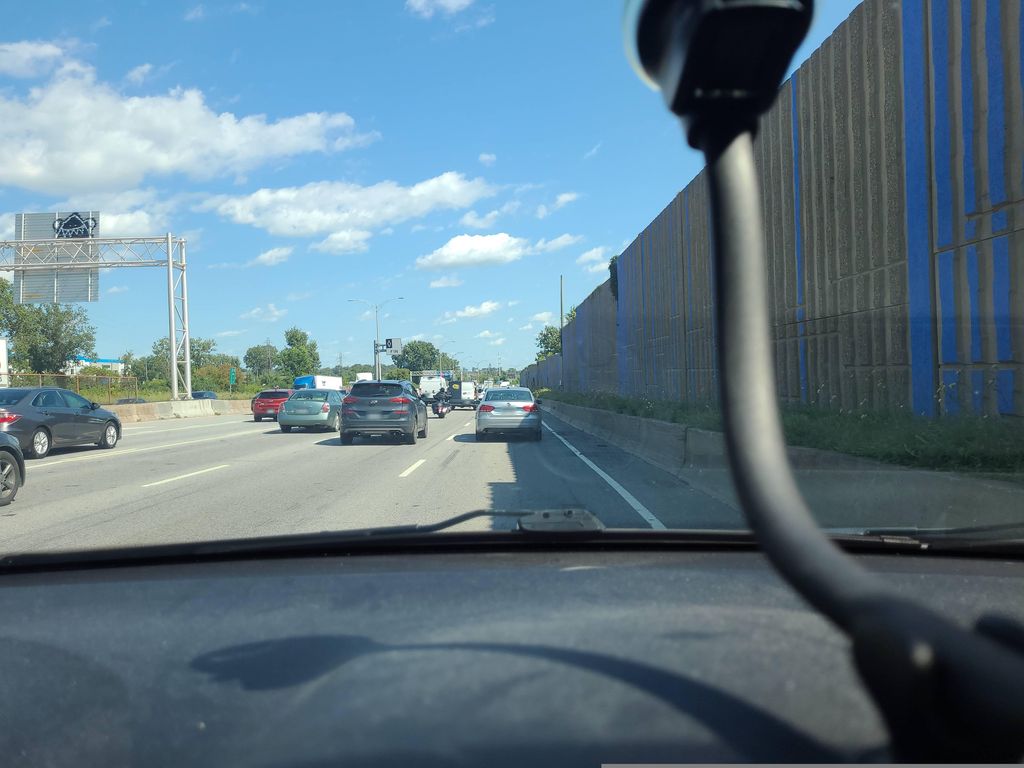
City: montreal